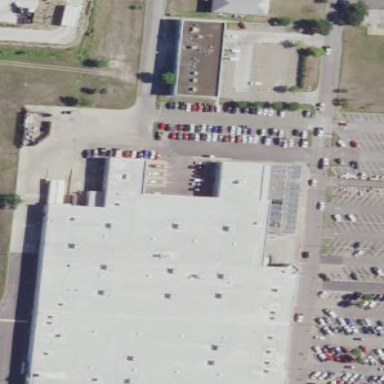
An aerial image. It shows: Supermarket building.